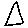
Label: triangle